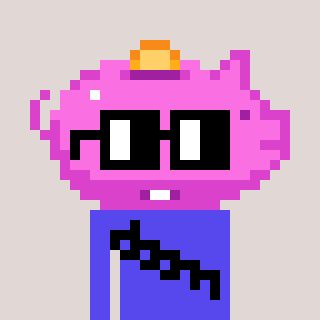
a pixel art character with square black glasses, a piggybank-shaped head and a computerblue-colored body on a warm background